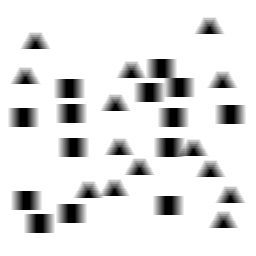
Squares: 14
Triangles: 14
Stars: 0
Total shapes: 28